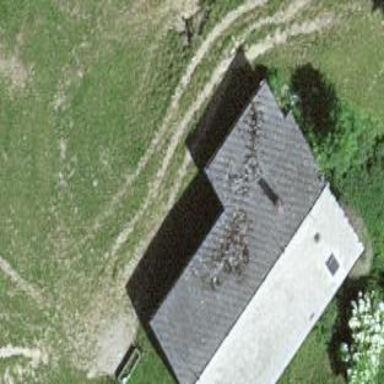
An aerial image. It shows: Farm auxiliary building with gabled roof.